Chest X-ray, AP view. Patient: 70 years old, sex M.
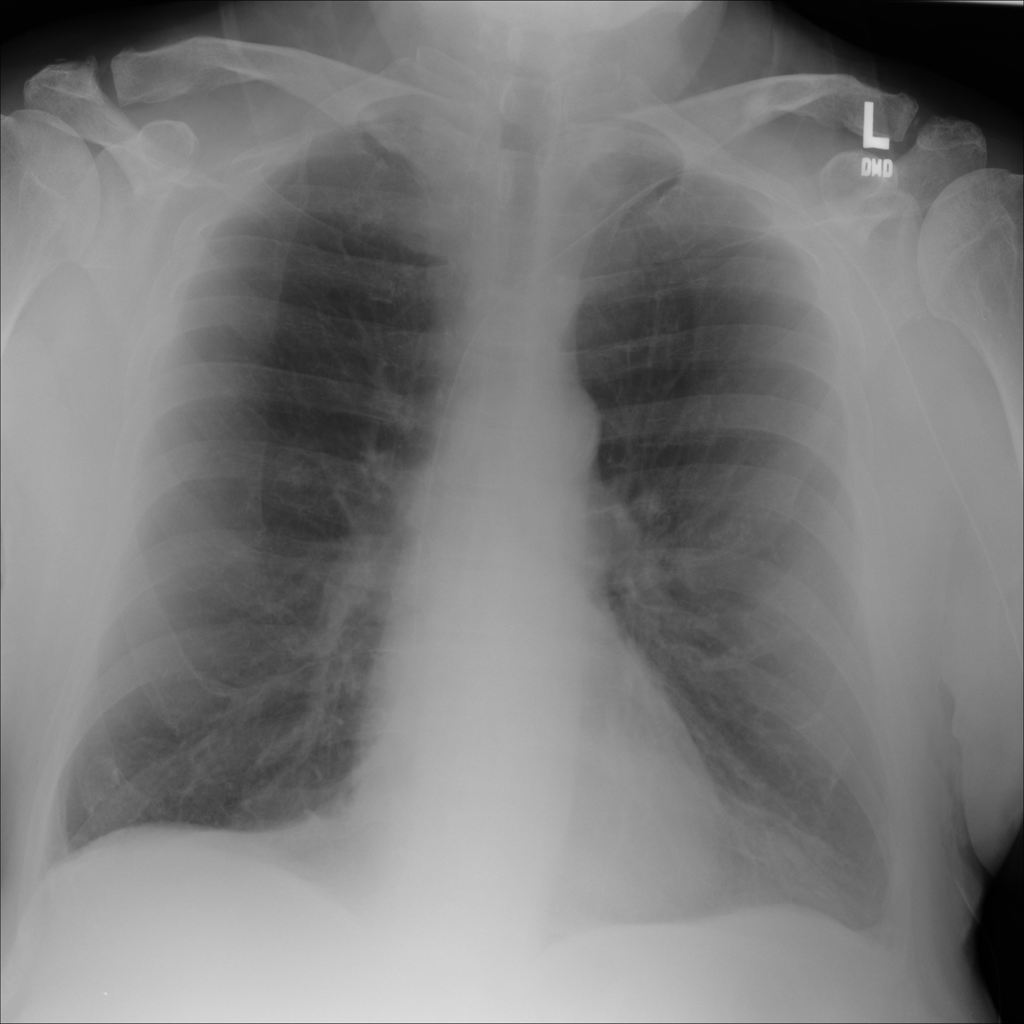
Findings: No Finding